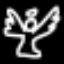
Label: angel